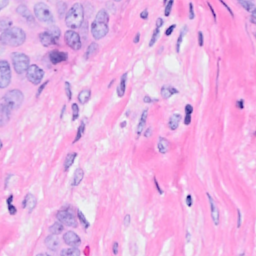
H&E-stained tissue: Breast